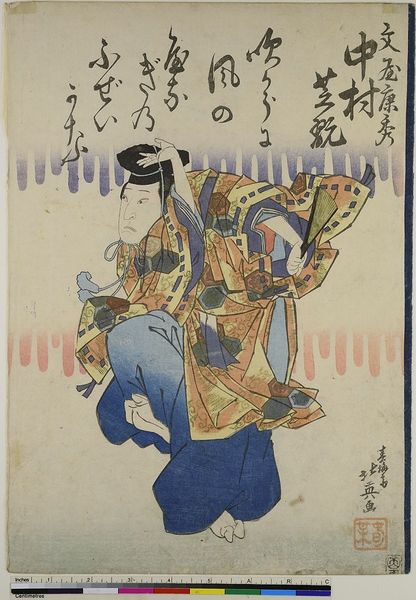
Titel: Der Schauspieler Nakamura Shikan als Fun&#x2019;ya no Yasuhide
Künstler: Shunbaisai Hokuei
Standort: Hamburg
Institution: Museum für Kunst und Gewerbe Hamburg
Schlagwörter: blau, hand, kopf, gelb, braun, bunt, frau, hut, kleid, schwarz, zeichen, zeichnung, rot, muster, mütze, gewand, mantel, blatt, theater, holzschnitt, japan, schrift, farbe, japanisch, schriftzeichen, buch, druckgraphik, druckgrafik, asiatisch, stempel, chinesisch, china, zeit, schauspieler, farbholzschnitt, handschrift, schauspielerin, samurai, kabuki, edo, reproduktionen, zeichne, druckerzeugnisse, theateraufführung, ukiyo, china#